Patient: sex M, age 60
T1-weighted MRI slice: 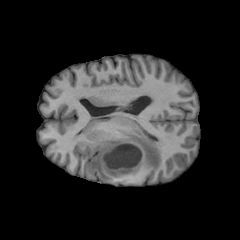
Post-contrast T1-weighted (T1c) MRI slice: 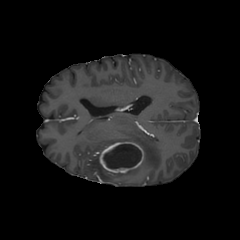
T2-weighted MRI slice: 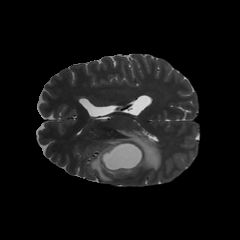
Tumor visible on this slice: yes
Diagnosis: Glioblastoma, IDH-wildtype
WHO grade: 4